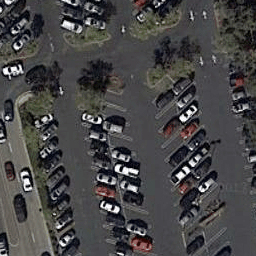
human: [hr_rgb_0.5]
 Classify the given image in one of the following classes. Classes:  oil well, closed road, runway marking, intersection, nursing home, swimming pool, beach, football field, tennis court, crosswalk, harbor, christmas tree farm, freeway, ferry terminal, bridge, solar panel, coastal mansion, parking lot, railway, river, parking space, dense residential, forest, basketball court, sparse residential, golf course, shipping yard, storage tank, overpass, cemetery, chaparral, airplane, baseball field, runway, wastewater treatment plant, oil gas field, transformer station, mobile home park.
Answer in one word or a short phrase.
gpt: parking lot